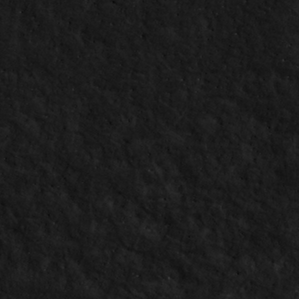
Label: non_frost